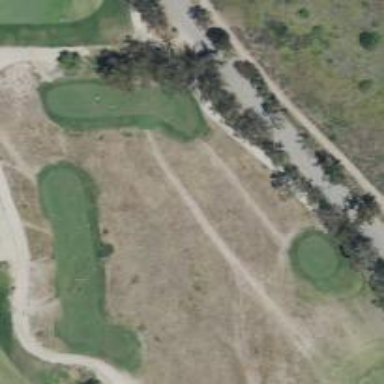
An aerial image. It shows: Path used for both walking and golf.